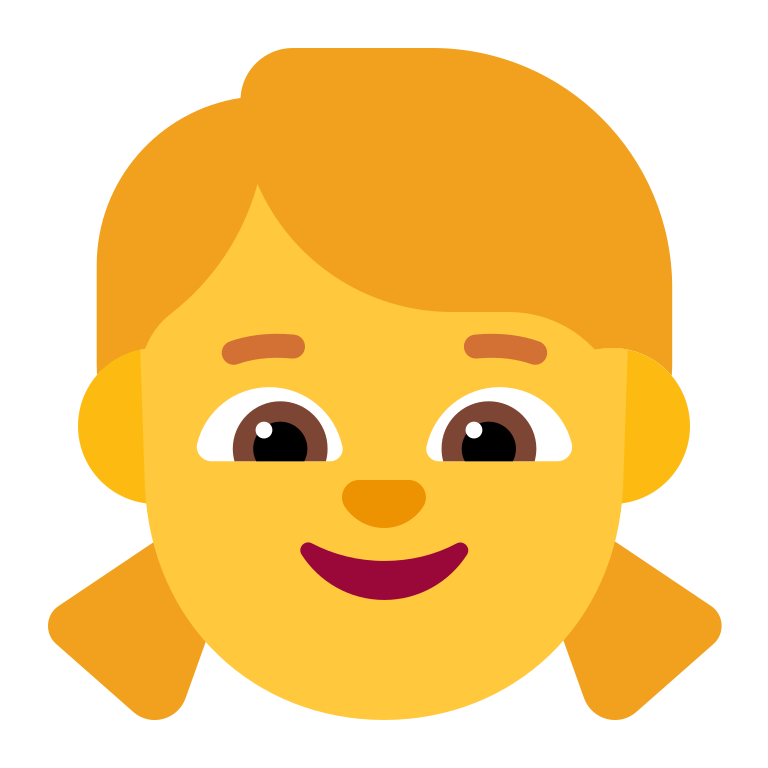
girl flat default